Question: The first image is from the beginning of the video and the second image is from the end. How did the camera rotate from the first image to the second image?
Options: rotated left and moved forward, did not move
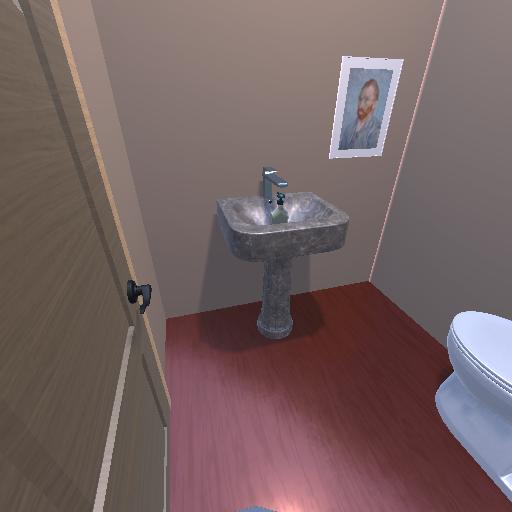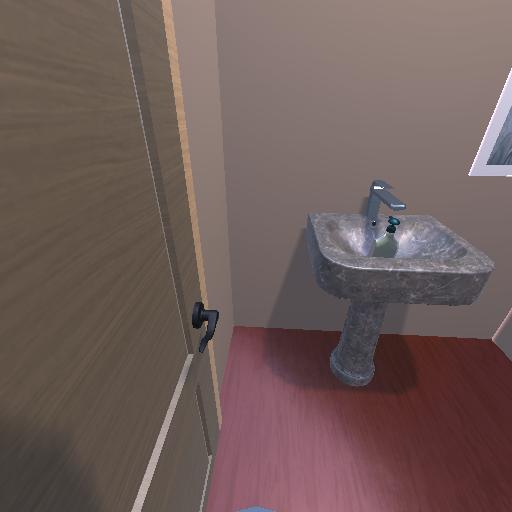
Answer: rotated left and moved forward